Current action and preconditions to check: trajectory_clear

Your task: For each precondition in the list above, predict whether it will hold at this action.

Consider the current scene as observed from the mobile robot's camera, and analyze the predicted future states of all dynamic agents (e.g., people, animals, vehicles, or any moving entities) within the NEXT SECOND.

IMPORTANT: Only answer "very likely" if you are absolutely certain—based on strong, clear evidence—that a dynamic agent will violate the precondition in the predicted future state. Do NOT answer "very likely" for unlikely, ambiguous, or low-probability risks.

Ask yourself for each precondition: Is there a high probability, with clear and convincing evidence, that the predicted future states of any dynamic agent will interfere with the predicted future state of the currently executing action within the NEXT SECOND, causing that precondition to fail?

Assess the risk level based on these predictions. Use "likely" or "very likely" if motions create a clear risk of interference.

Use "neutral" or "improbable" if agents are nearby but their predicted paths are clearly diverging or non-conflicting.

Failure Risk Categories: "very improbable", "improbable", "neutral", "likely", "very likely"

Answer Format: Output ONLY the probability_of_failure value from these categories: "very improbable", "improbable", "neutral", "likely", "very likely"

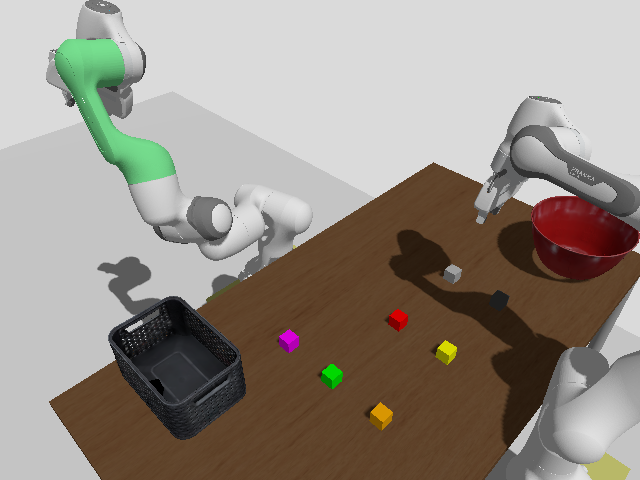

Answer: very improbable